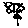
Label: flower